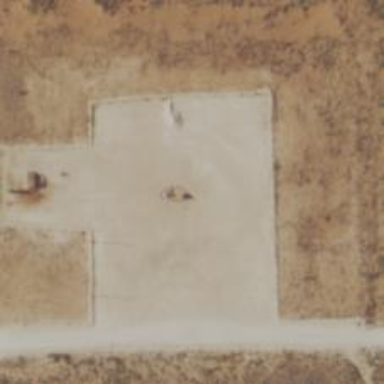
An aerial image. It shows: Petroleum well.